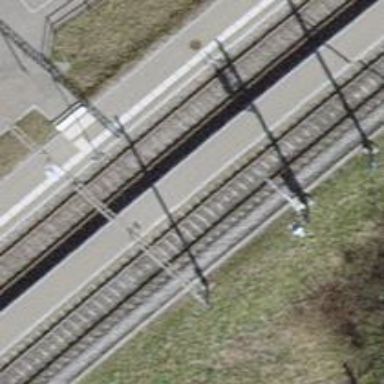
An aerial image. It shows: Public transport stop position along the railway.